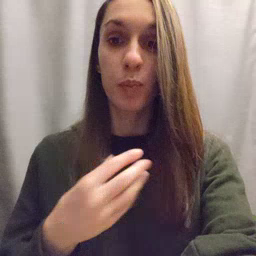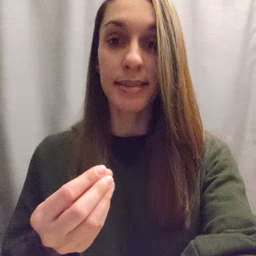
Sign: white